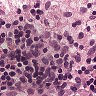
Metastatic tissue present: no